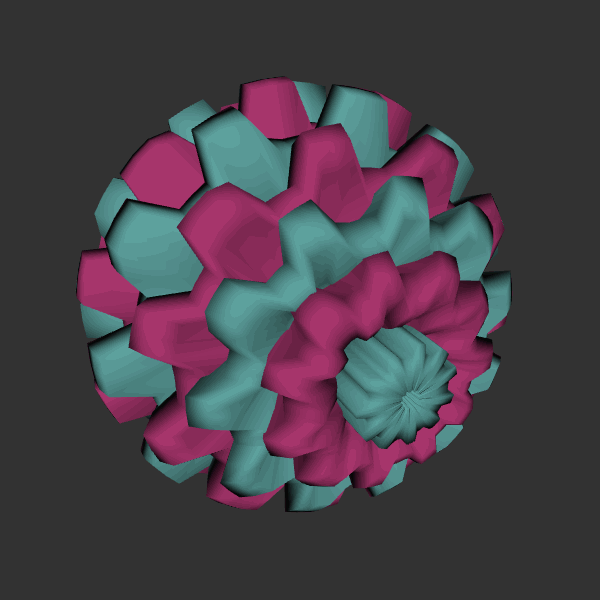
Background: dark